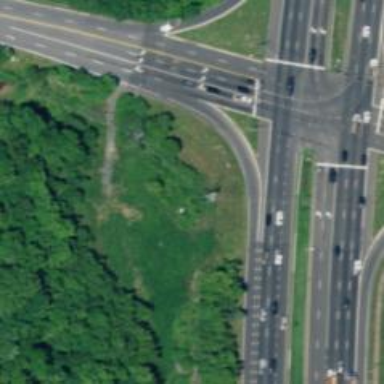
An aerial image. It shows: Trunk link highway.